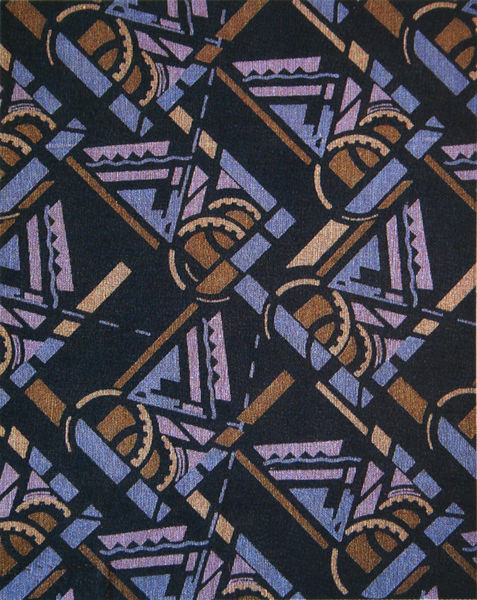
Titel: Stoffmusterentwurf "WKP"
Standort: St. Petersburg
Institution: Museum des Muchina-Instituts für Industrie-Design
Schlagwörter: blau, bewegung, braun, schwarz, muster, ornament, teppich, stoff, rosa, räder, moderne, modern, grafik, graphik, lila, violett, gardine, balken, rechtecke, bögen, technik, druck, grafisch, kreise, reihe, getriebe, bänder, geometrie, wiederholung, raster, zahnrad, mechanik, spulen, antrieb, regelmaß, umlenkrollen, fiolett